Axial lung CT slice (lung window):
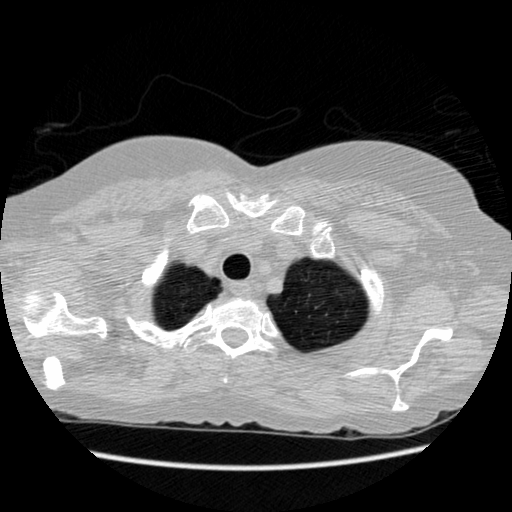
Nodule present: no